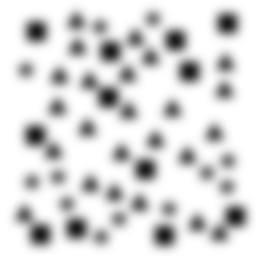
Squares: 12
Triangles: 24
Stars: 12
Total shapes: 48